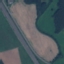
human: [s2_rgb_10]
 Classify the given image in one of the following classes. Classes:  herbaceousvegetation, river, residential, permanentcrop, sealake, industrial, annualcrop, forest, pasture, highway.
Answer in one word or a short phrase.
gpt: Highway